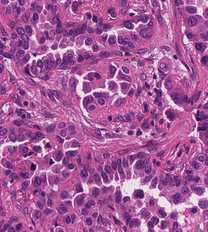
Tumor epithelial tissue: yes
Tumor-associated stroma tissue: yes
Normal tissue: no